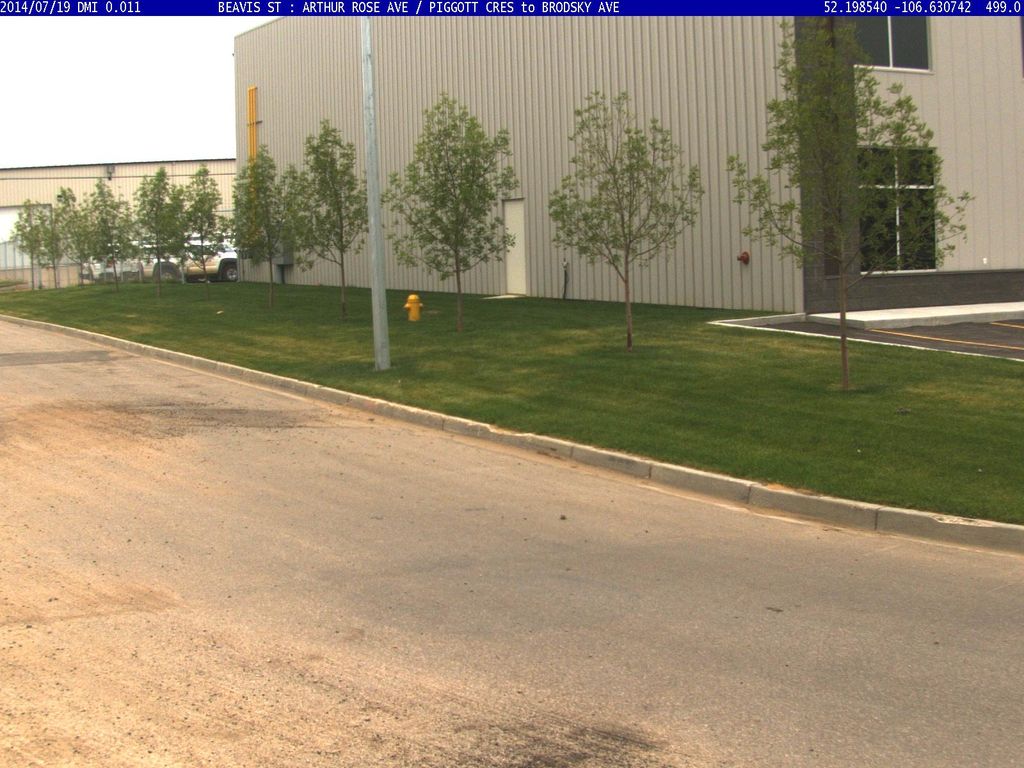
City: saskatoon